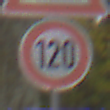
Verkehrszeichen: Geschwindigkeit120
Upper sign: UnebeneFahrbahn
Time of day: Midday
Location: Outdoor (Nature)
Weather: Overcast
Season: Autumn
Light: Natural